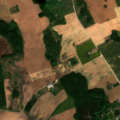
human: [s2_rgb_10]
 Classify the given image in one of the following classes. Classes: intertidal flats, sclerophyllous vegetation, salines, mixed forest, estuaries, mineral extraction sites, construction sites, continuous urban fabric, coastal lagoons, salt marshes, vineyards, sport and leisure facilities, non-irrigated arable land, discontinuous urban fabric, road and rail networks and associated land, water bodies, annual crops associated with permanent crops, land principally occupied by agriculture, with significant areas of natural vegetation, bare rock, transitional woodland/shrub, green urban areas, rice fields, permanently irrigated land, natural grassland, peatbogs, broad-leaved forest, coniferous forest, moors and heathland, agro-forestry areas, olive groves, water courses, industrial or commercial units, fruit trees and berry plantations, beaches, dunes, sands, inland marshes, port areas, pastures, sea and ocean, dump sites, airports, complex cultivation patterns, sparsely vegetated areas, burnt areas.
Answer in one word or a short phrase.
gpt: non-irrigated arable land, complex cultivation patterns, land principally occupied by agriculture, with significant areas of natural vegetation, broad-leaved forest